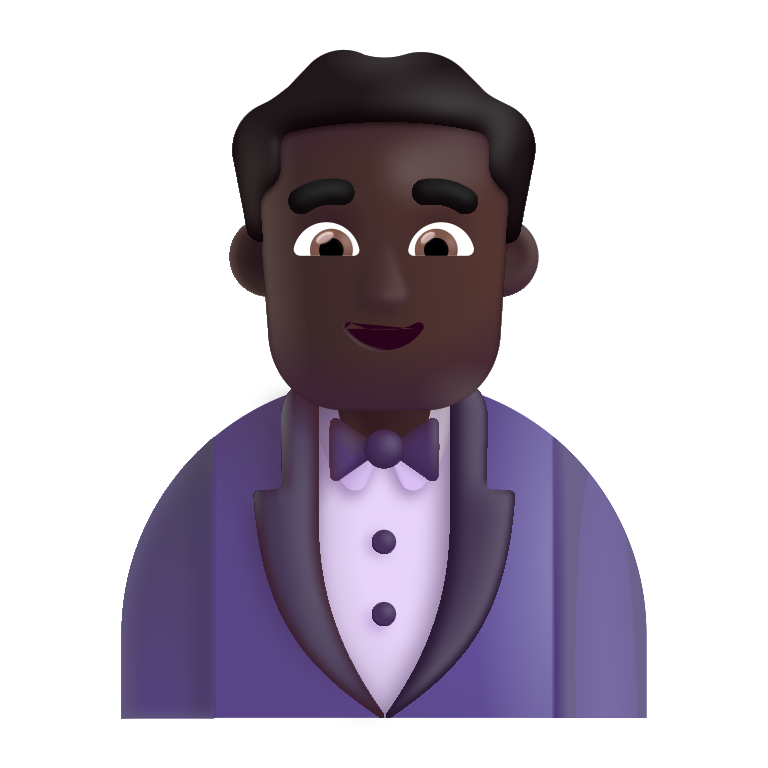
man in tuxedo color dark